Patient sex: M
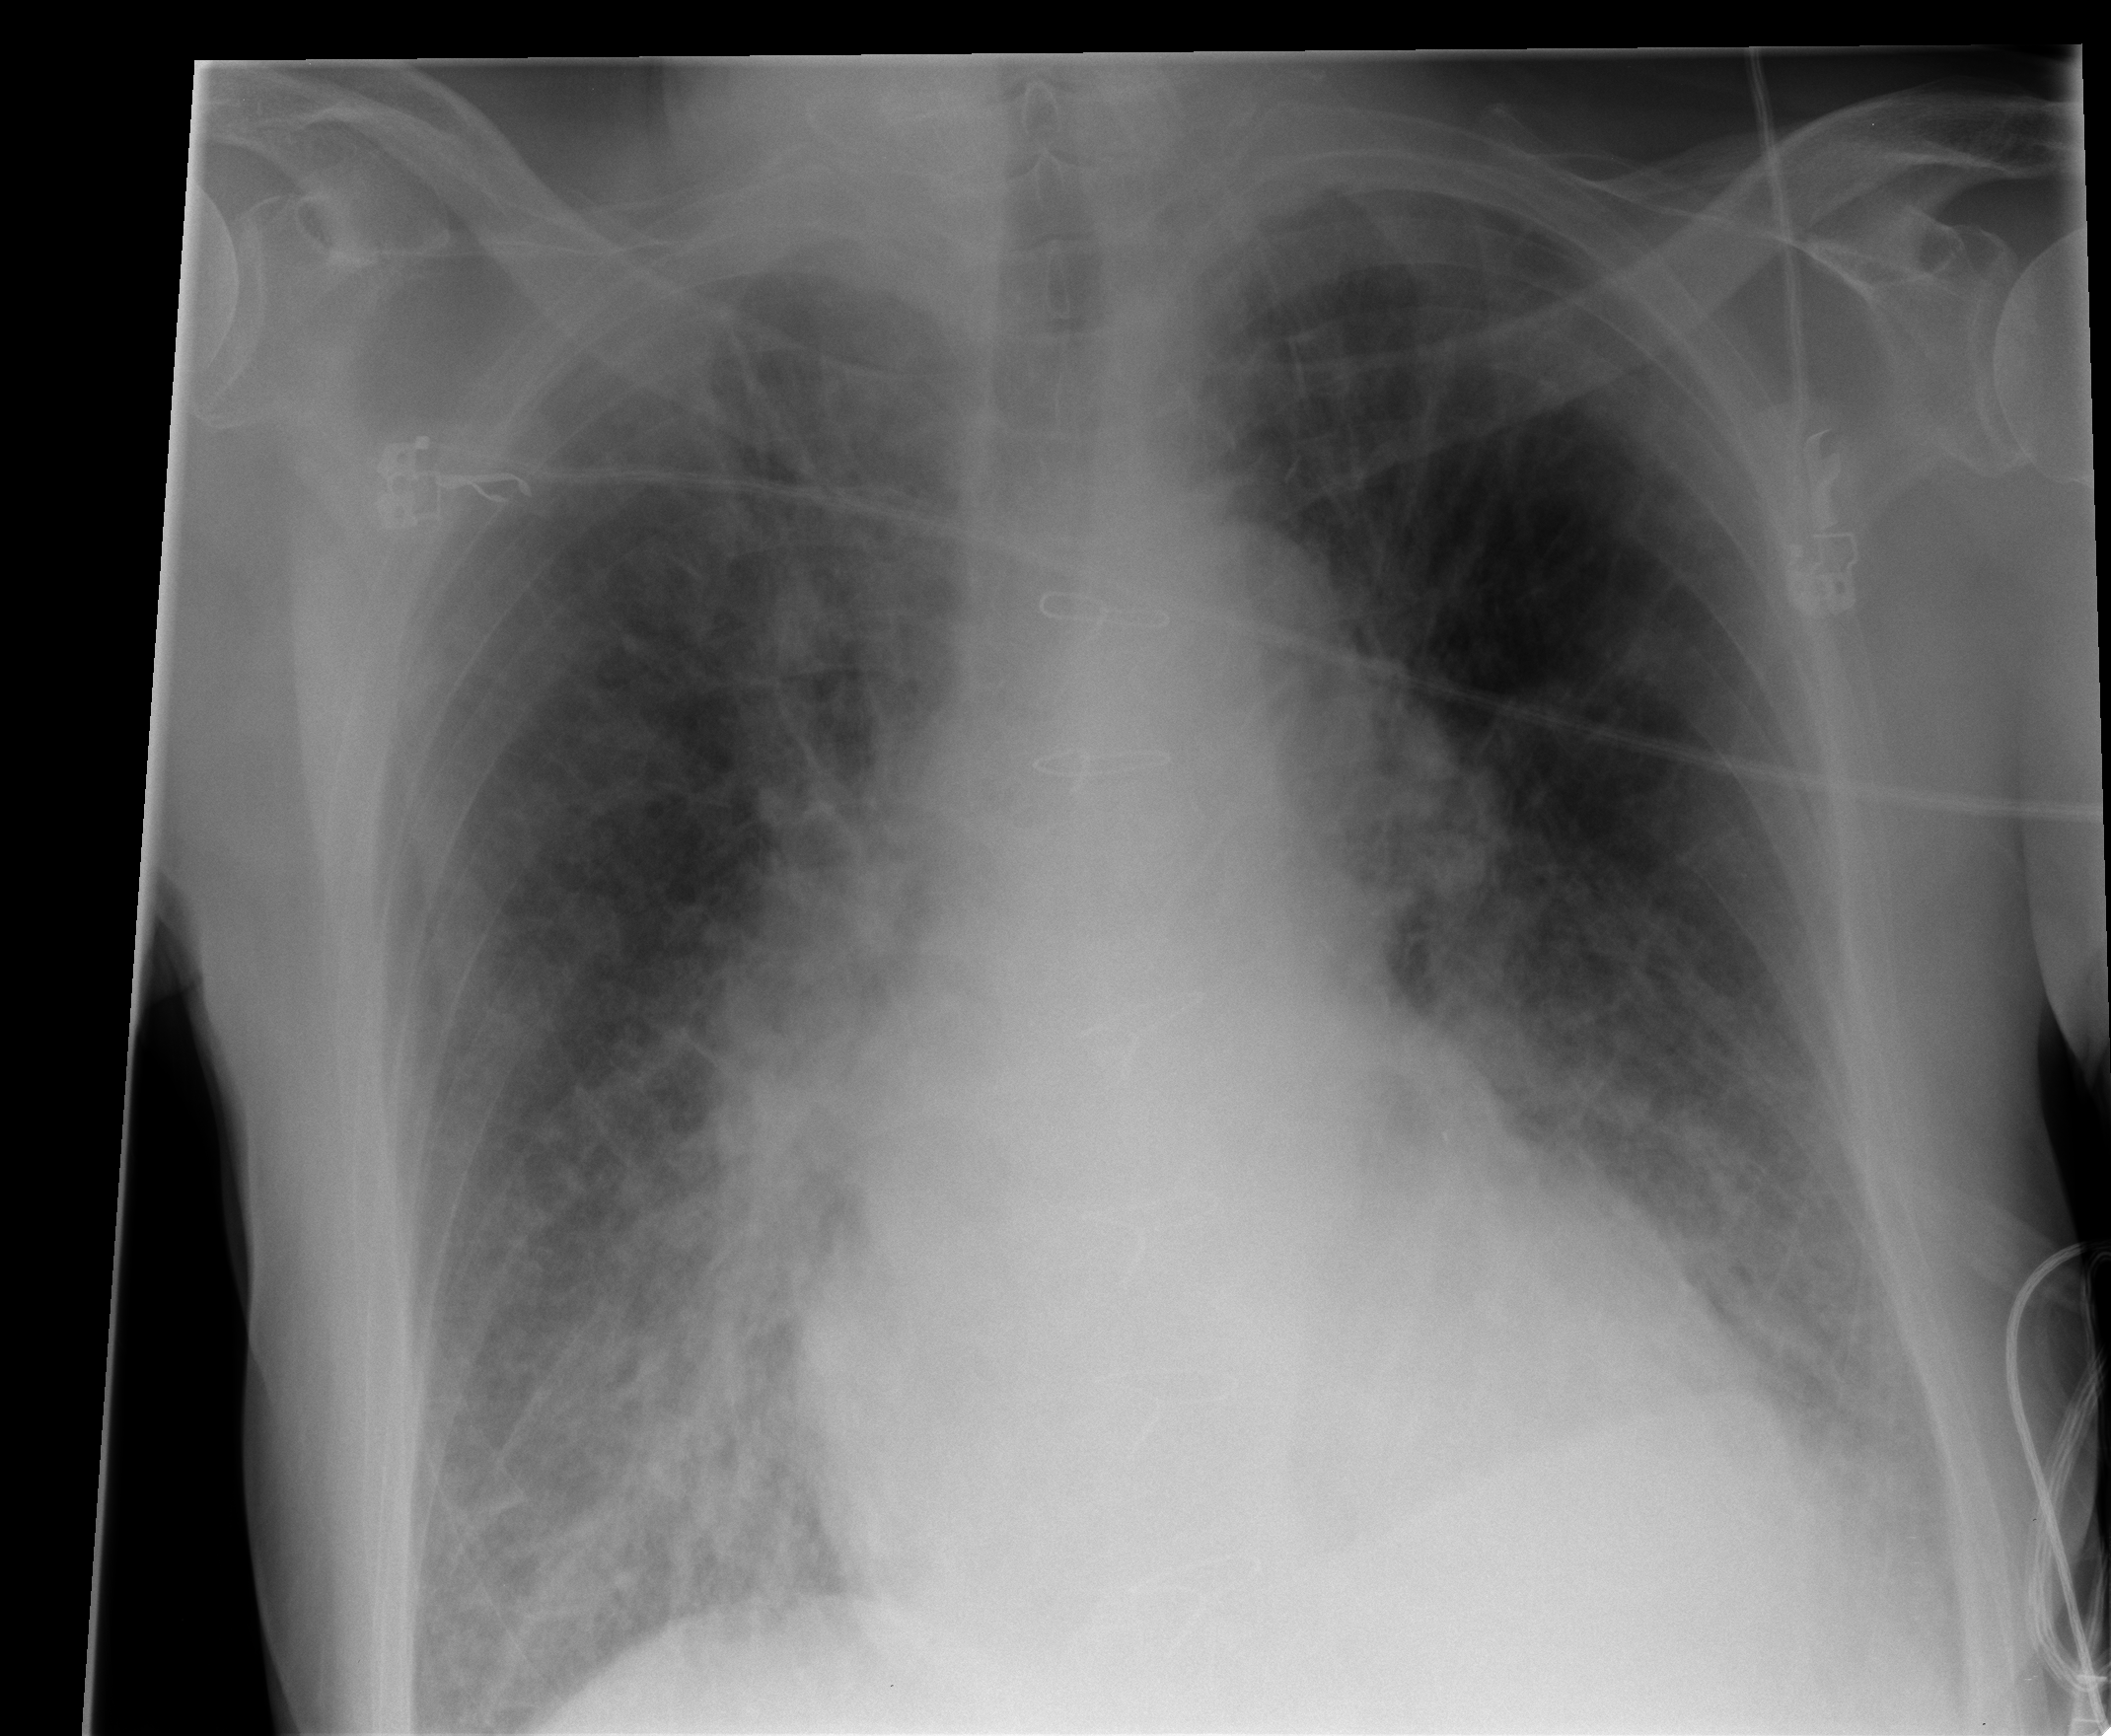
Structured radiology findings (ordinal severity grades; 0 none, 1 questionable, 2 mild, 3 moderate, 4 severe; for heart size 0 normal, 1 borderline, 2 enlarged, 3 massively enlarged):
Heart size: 2
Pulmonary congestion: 2
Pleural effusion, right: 0
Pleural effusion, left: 0
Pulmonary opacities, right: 2
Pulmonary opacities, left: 2
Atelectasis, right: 2
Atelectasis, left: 2